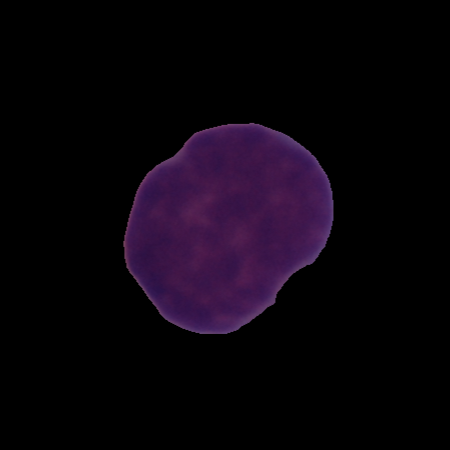
Label: cancer